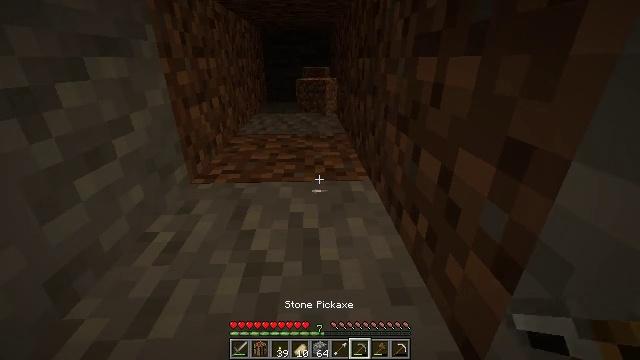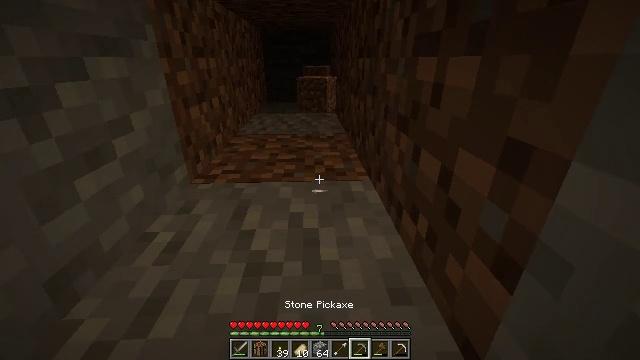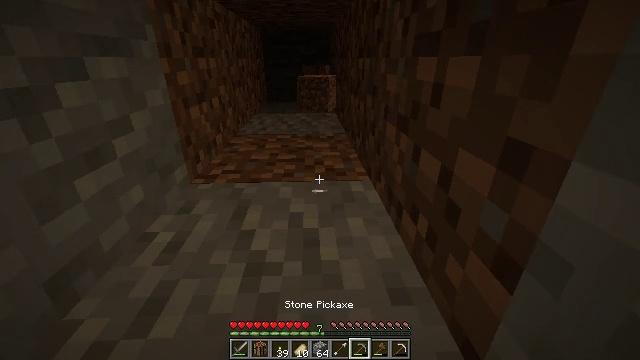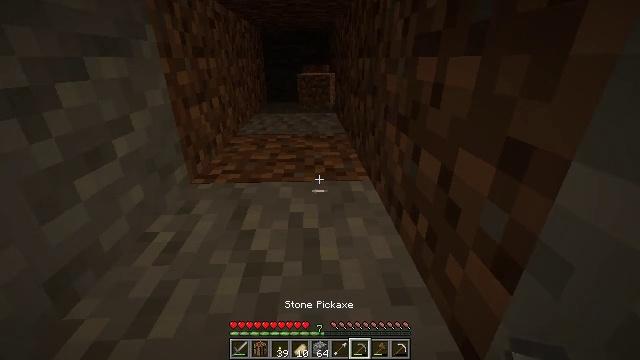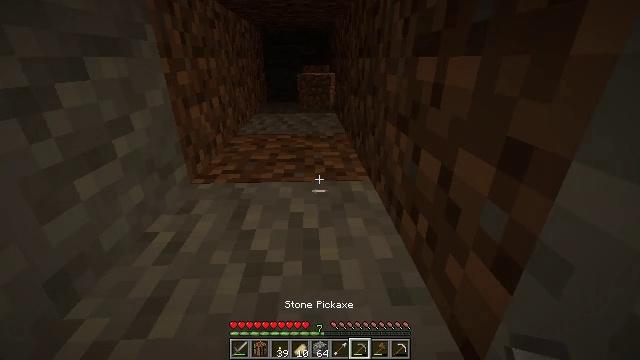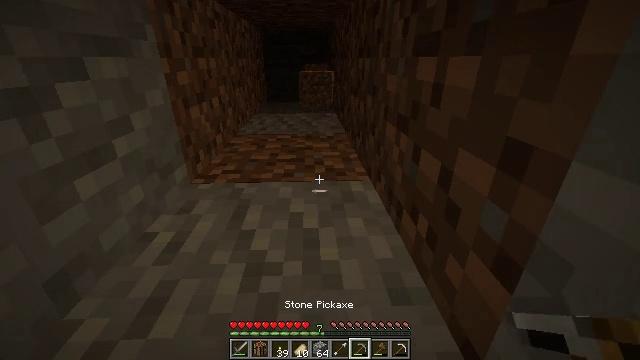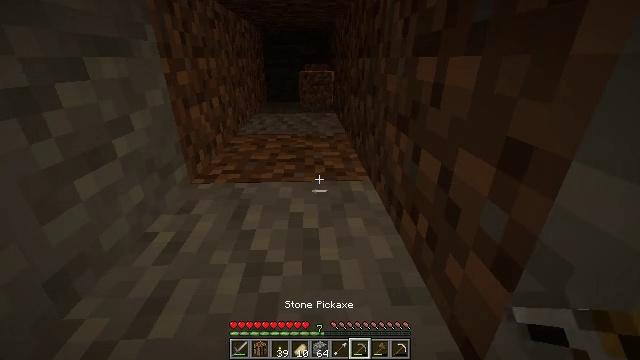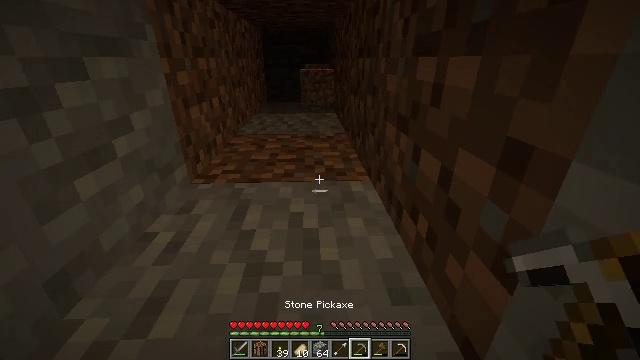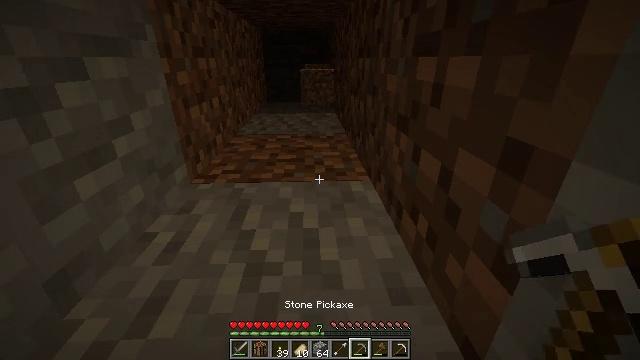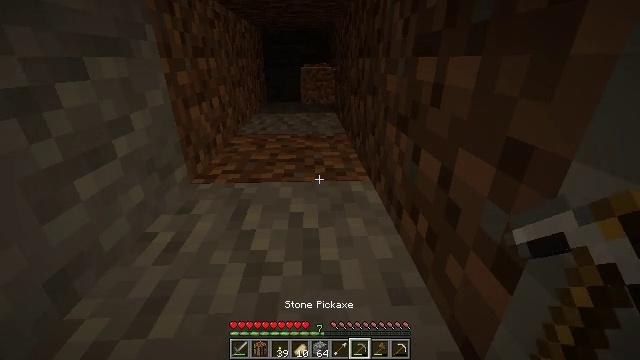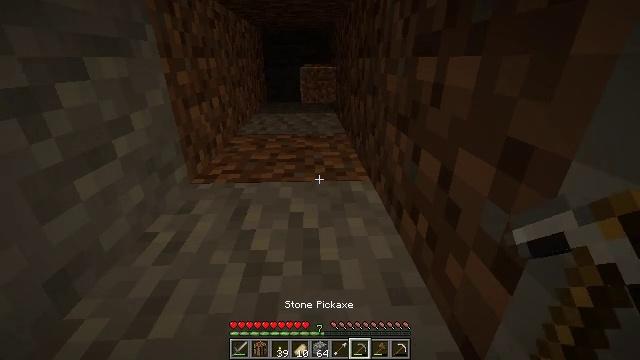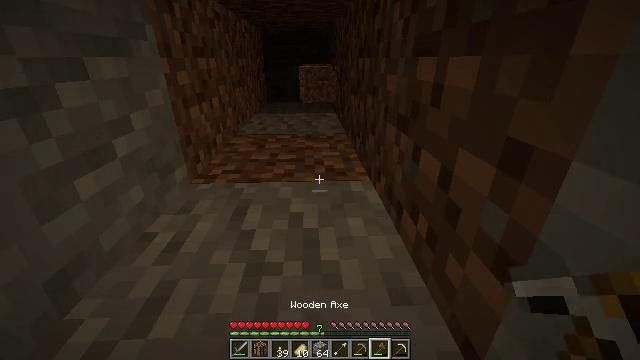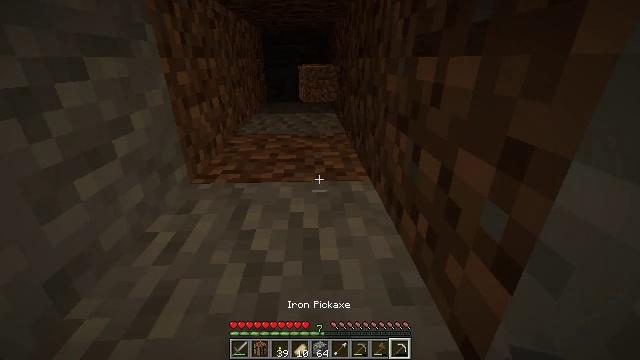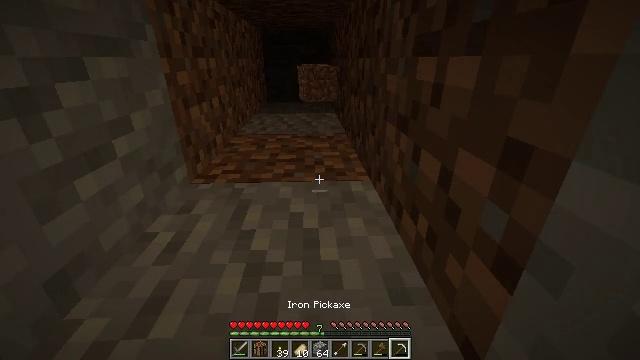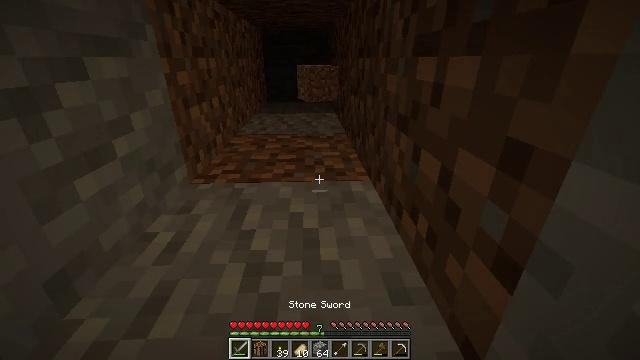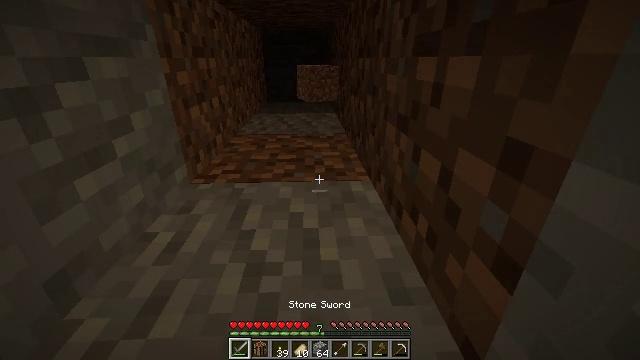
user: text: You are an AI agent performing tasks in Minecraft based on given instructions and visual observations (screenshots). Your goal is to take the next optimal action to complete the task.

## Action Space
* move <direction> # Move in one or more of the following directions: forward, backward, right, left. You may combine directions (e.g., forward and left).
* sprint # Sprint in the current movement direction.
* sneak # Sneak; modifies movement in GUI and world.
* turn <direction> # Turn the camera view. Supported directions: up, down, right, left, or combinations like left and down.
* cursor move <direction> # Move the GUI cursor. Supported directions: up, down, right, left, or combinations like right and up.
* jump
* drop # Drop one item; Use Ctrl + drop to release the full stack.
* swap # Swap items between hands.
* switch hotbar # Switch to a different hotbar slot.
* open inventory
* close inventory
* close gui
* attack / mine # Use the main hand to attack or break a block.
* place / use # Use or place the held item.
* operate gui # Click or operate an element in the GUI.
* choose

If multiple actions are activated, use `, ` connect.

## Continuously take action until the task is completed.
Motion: motion action
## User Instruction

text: Attack the ground to gather dirt.
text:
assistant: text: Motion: no_op
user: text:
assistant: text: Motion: no_op
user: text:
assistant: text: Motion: no_op
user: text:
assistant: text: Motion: no_op
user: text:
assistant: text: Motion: no_op
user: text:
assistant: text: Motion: no_op
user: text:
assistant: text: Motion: no_op
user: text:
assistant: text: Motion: no_op
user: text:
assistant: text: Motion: no_op
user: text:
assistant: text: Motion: no_op
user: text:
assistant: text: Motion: no_op
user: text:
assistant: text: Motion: no_op
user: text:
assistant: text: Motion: no_op
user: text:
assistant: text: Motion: no_op
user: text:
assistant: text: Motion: no_op
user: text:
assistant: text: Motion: no_op
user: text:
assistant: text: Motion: no_op
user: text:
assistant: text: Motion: no_op
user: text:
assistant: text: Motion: no_op
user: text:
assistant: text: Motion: no_op
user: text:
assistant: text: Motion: no_op
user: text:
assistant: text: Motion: no_op
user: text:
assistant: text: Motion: no_op
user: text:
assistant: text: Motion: no_op
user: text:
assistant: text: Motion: no_op
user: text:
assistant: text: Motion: no_op
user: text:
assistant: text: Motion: no_op
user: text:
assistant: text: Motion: no_op
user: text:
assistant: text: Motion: no_op
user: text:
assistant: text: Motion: no_op